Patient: sex F, age 58
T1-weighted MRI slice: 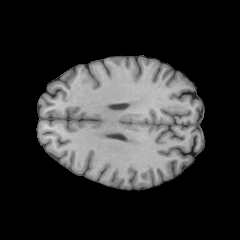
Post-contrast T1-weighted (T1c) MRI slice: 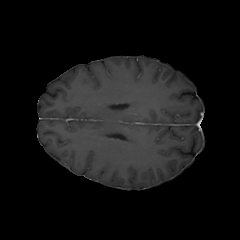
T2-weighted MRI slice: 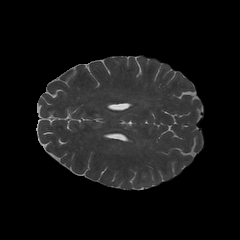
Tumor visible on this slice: no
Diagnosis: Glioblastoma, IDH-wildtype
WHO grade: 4